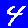
Digit: 4